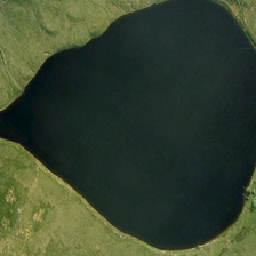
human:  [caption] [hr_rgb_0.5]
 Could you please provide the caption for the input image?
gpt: A heart-shaped pond is located in the middle of green bare ground

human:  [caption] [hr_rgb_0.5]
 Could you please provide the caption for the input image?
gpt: A green pond sits in the middle of a bare heart

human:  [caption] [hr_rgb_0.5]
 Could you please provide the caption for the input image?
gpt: The green pond lies in the naked heart

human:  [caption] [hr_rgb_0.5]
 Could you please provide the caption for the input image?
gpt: There is a heart shaped pond in the center of the green nude

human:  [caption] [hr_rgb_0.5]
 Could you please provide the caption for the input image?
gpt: A heart-shaped pond is in the middle of a barefoot green terrain.